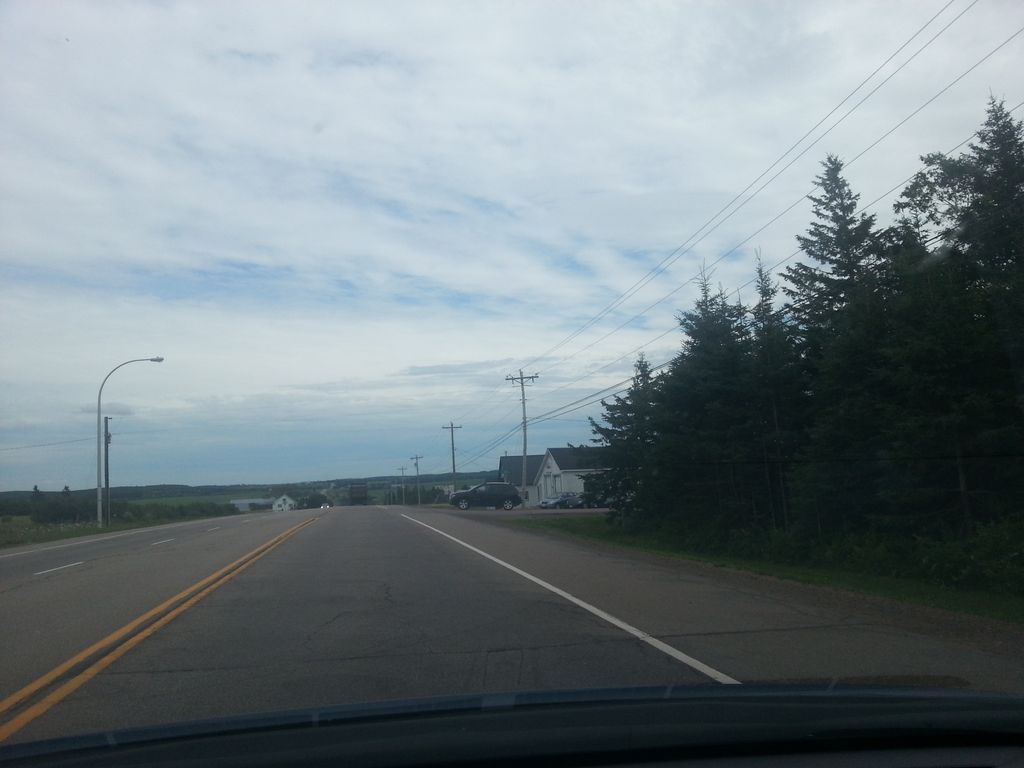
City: charlottetown